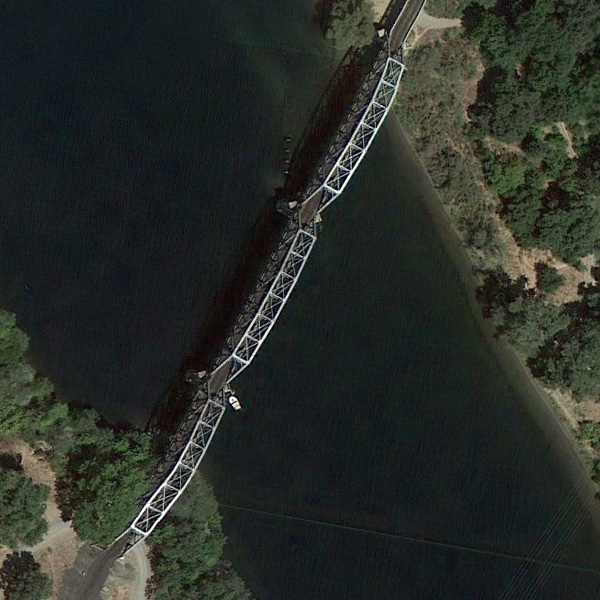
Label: Bridge